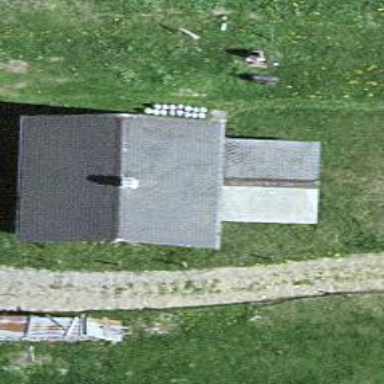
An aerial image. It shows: Simple and straightforward house.